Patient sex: M
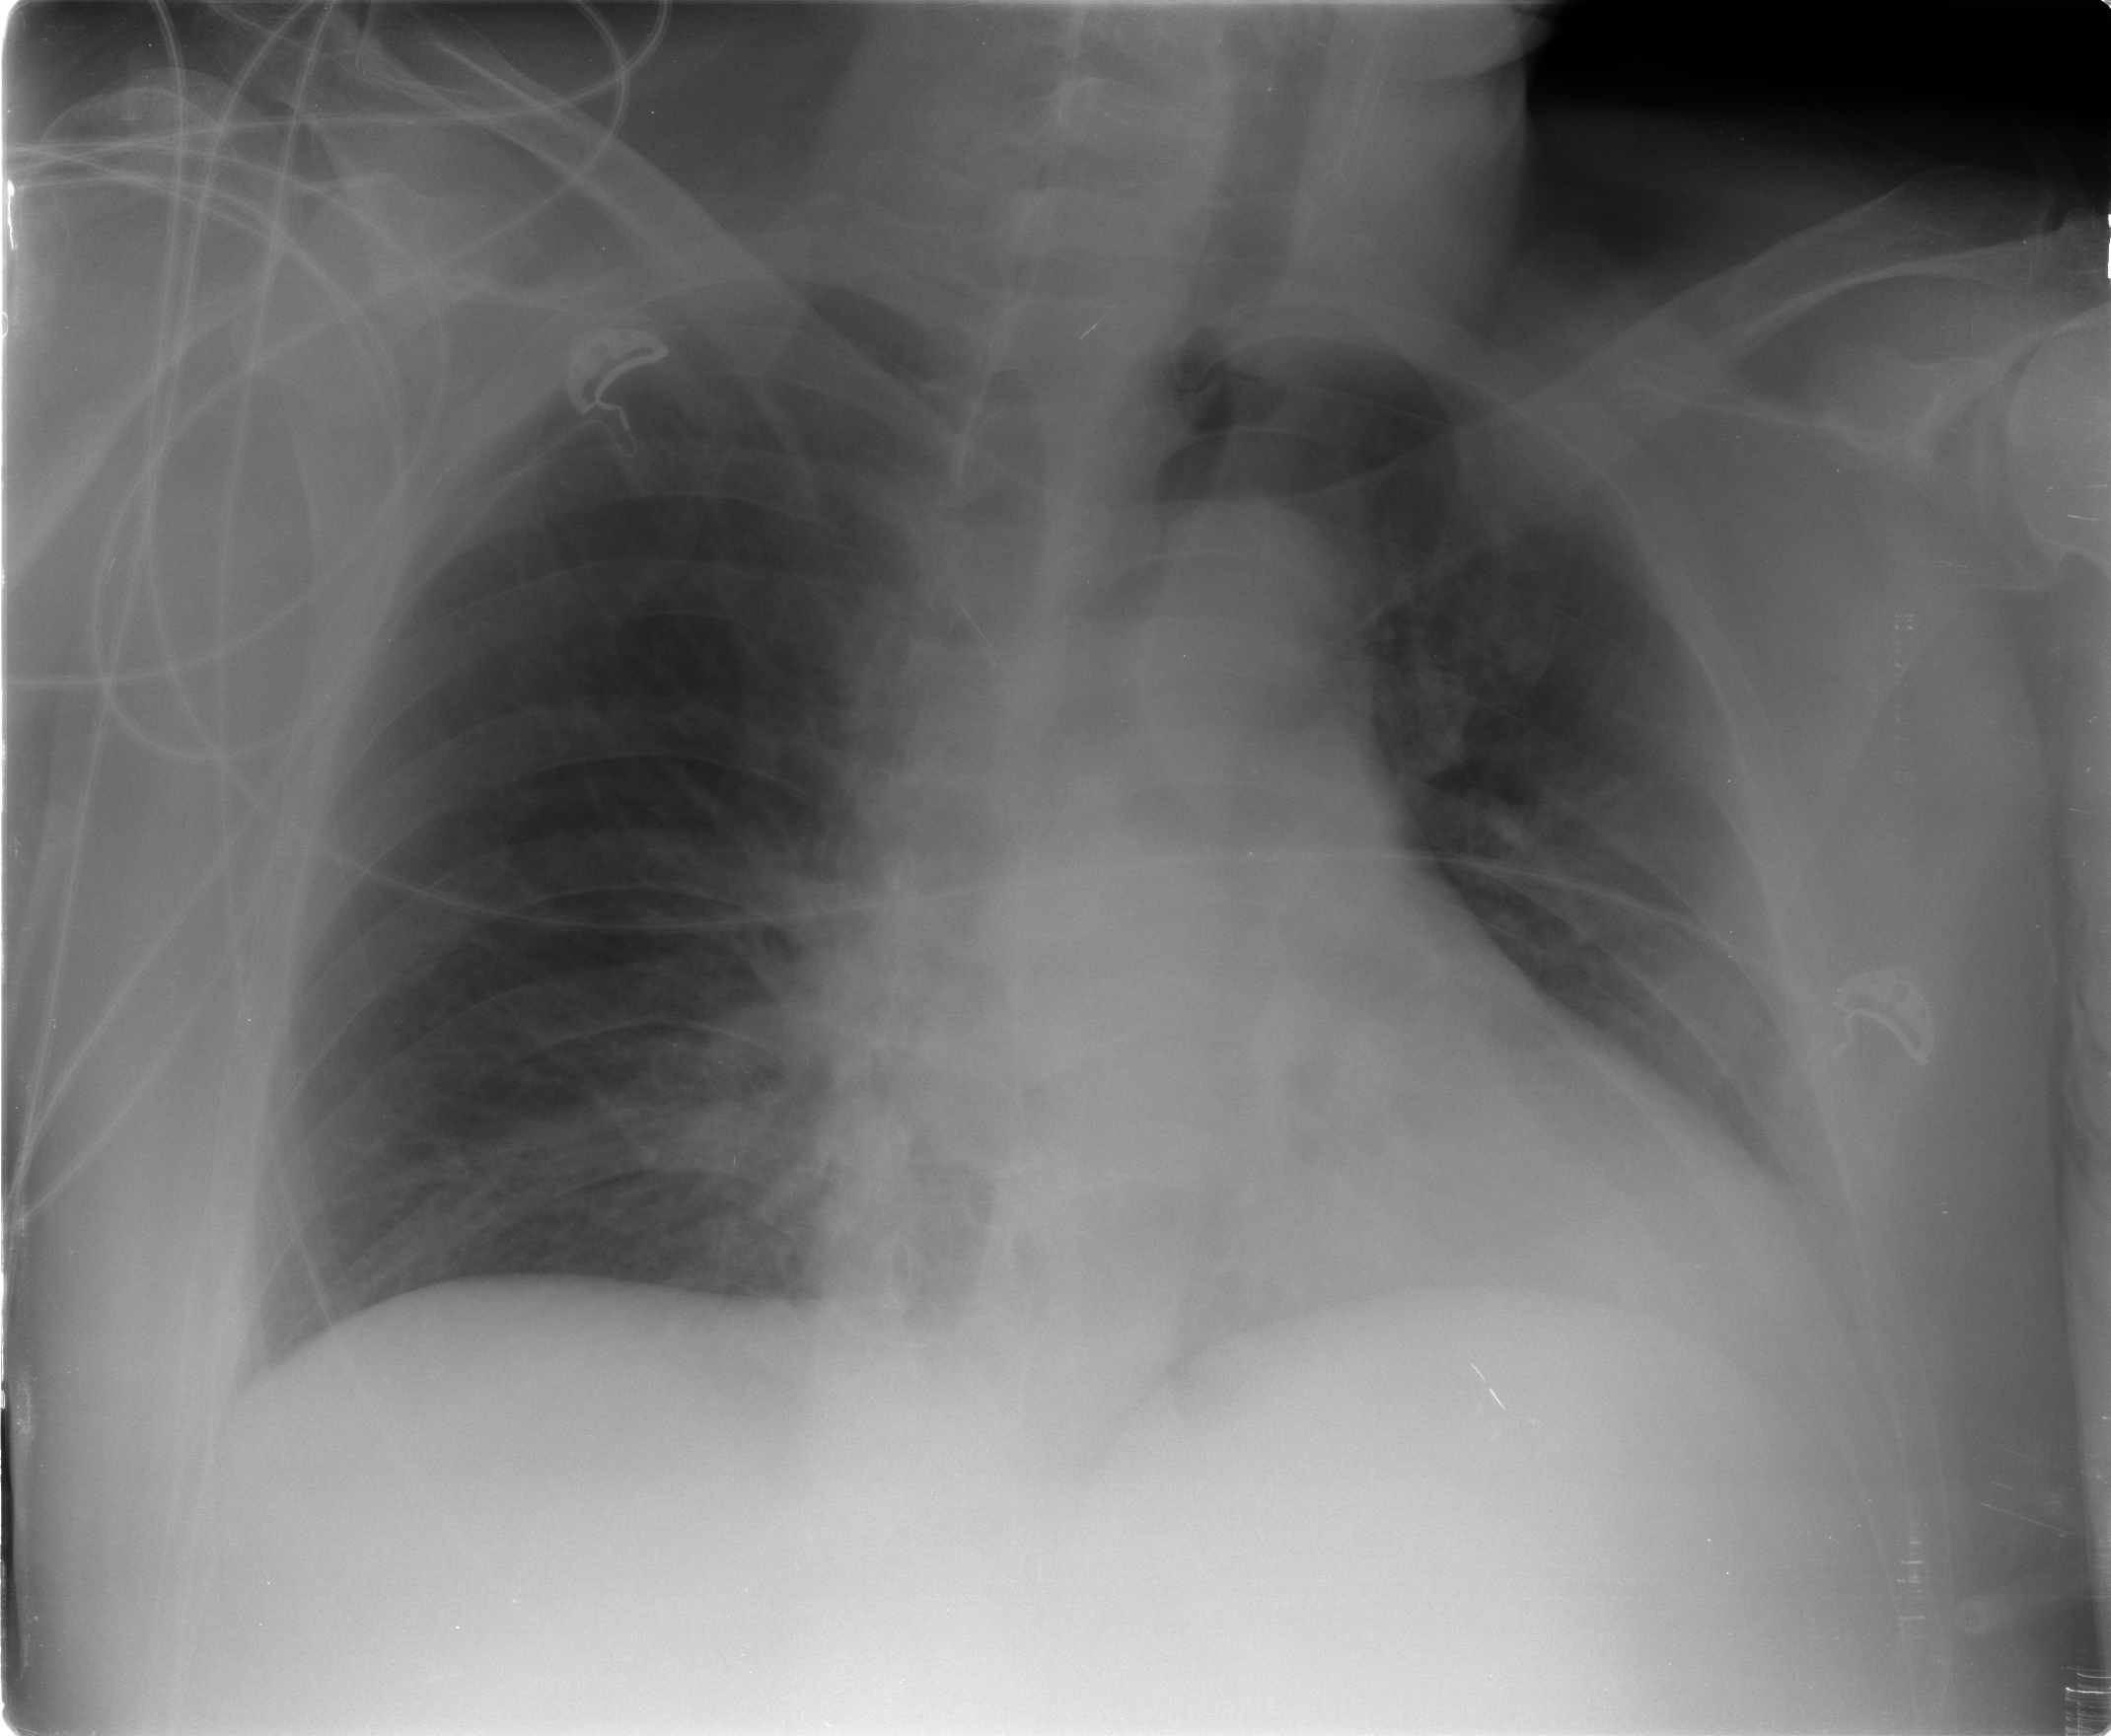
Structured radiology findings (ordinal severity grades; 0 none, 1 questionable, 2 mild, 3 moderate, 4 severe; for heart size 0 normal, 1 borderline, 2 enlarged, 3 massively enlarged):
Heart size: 1
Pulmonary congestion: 1
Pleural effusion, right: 0
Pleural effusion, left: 1
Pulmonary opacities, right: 0
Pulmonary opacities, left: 0
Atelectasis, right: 0
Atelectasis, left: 0